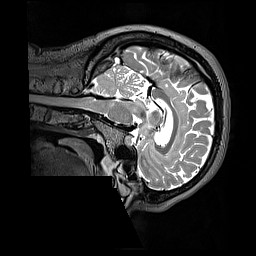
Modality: T2w
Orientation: sagittal
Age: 53
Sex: female
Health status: healthy
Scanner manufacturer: siemens
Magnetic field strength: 3 T
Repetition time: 3.2 s
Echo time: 0.568 s